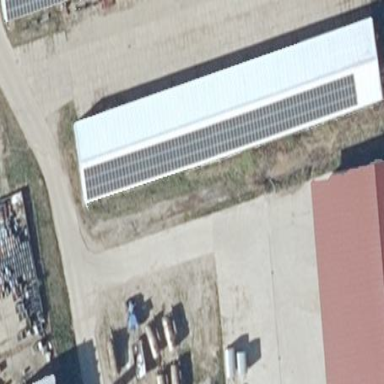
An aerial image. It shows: Building equipped with solar photovoltaic panel for generating electricity. The small installation is solar power generator.